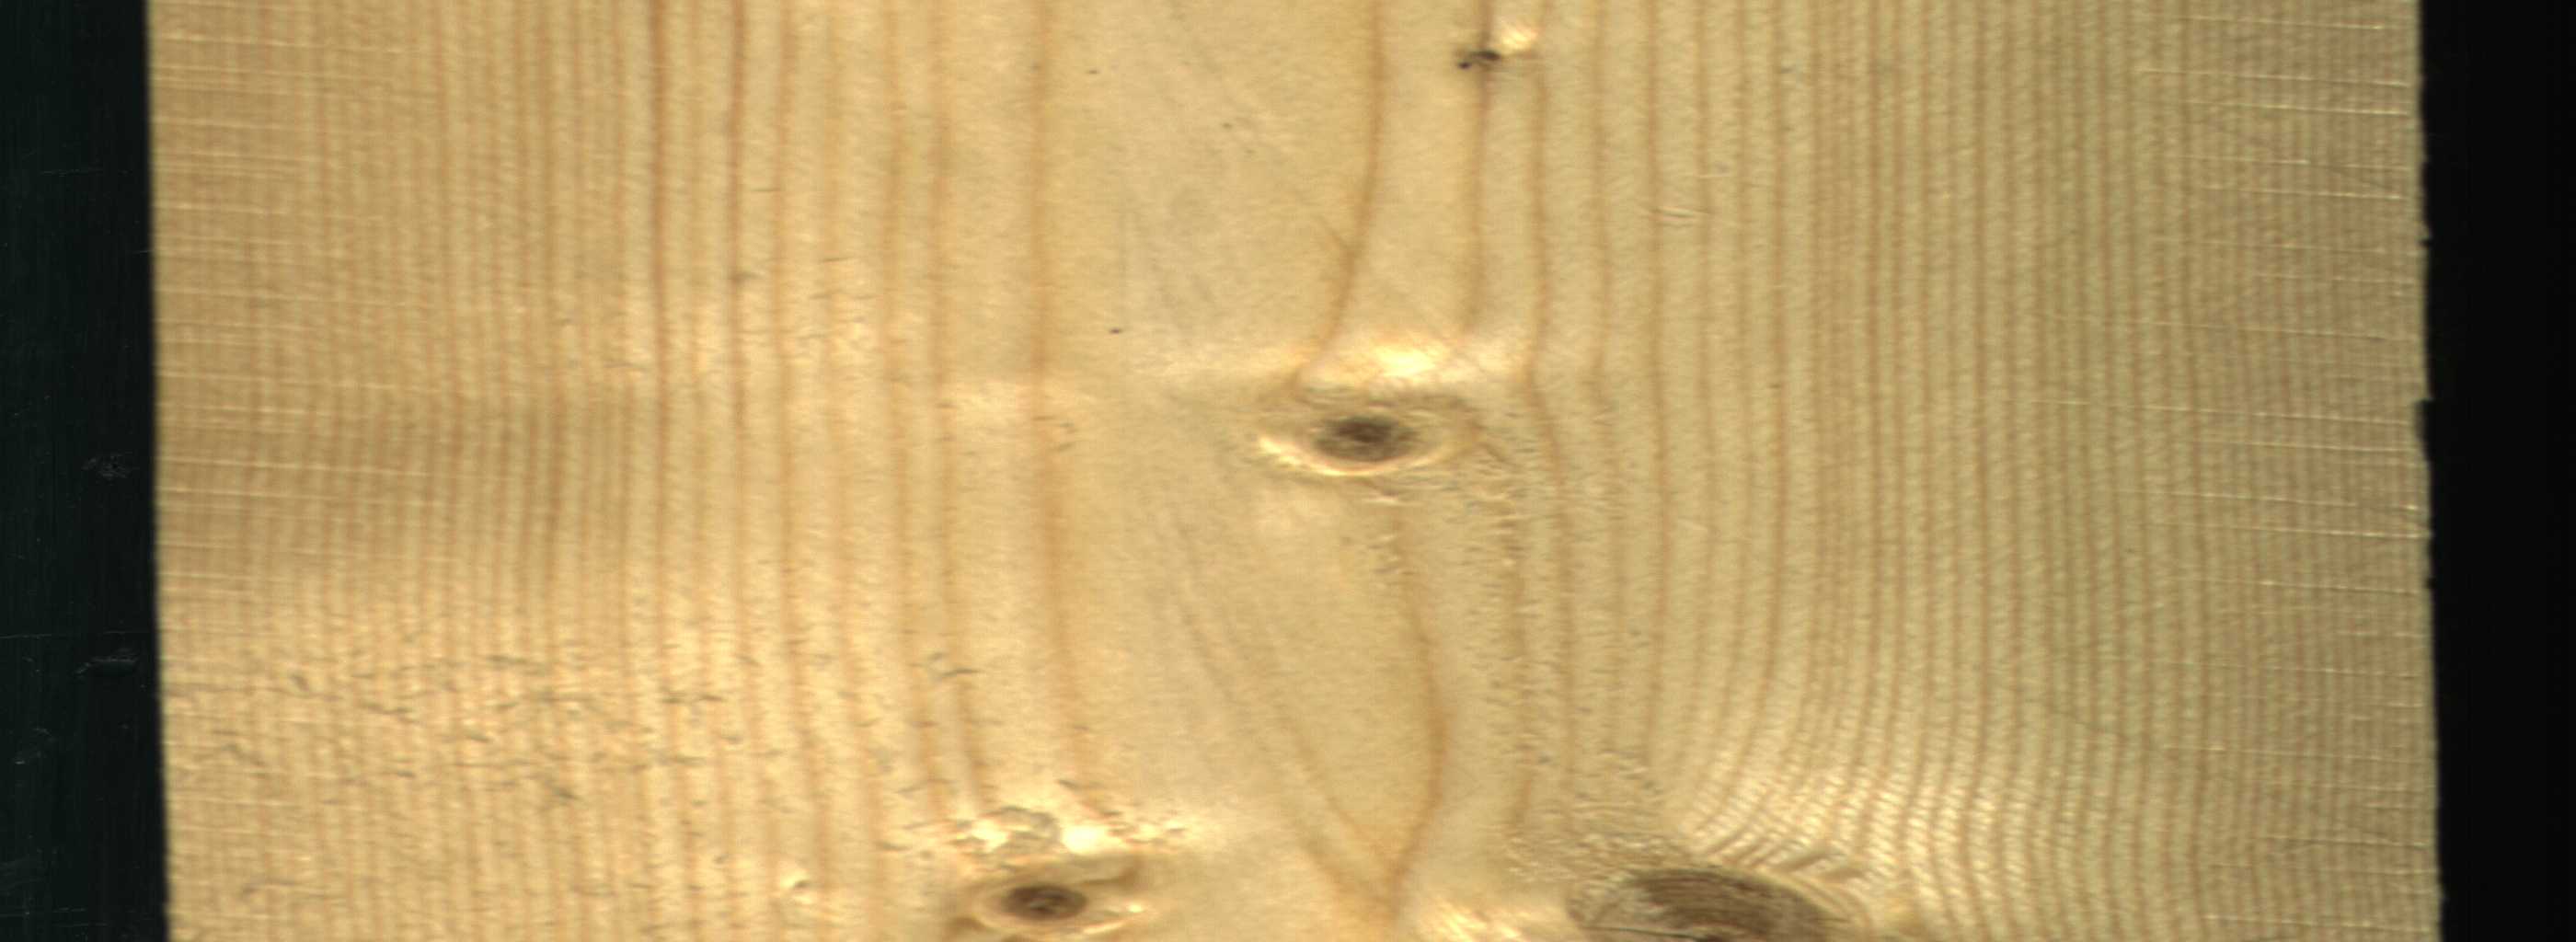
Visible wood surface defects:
Live_Knot
Live_Knot
Live_Knot
Live_Knot